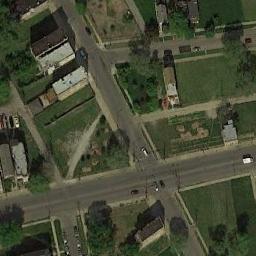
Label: intersection